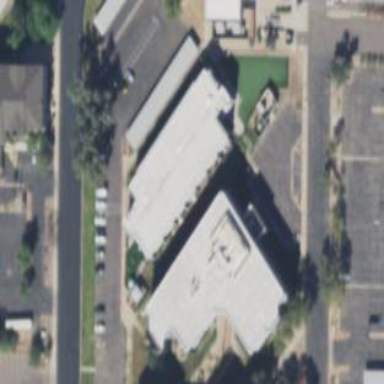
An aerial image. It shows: Commercial building.